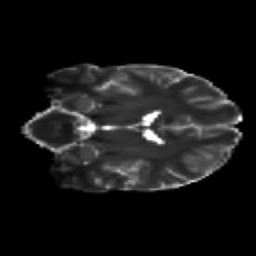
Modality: T2w
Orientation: coronal
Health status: healthy
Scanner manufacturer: siemens
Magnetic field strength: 3 T
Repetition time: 12 s
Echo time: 0.092 s